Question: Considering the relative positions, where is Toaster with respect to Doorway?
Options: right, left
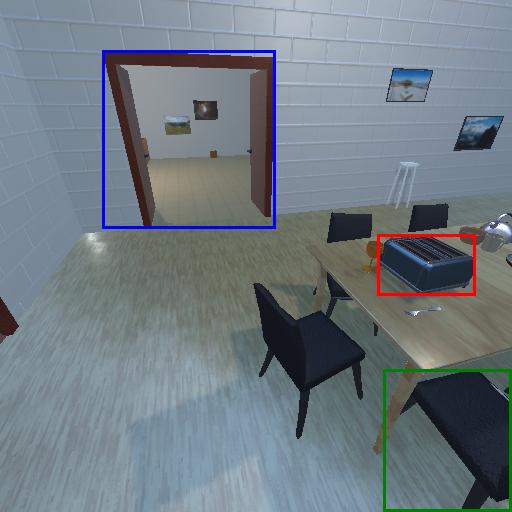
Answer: right